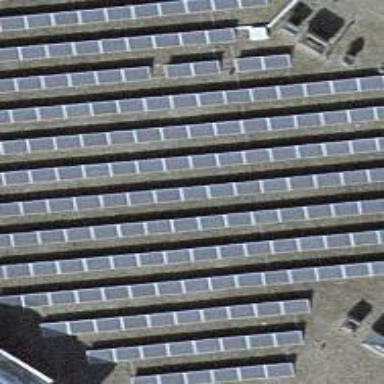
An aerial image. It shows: Solar photovoltaic panel generator producing electricity as small installation.